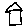
Label: house